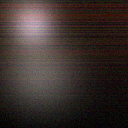
Screen state: off